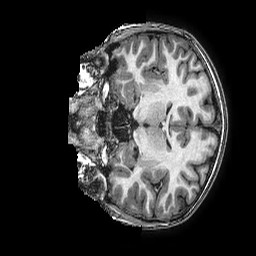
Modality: T1w
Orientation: coronal
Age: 11
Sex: female
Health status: ill
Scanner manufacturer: ge
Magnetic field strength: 3 T
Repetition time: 0.0077 s
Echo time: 0.003436 s